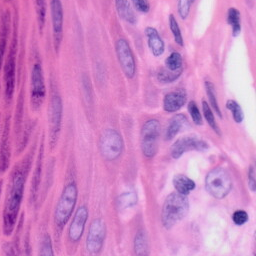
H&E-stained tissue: Skin